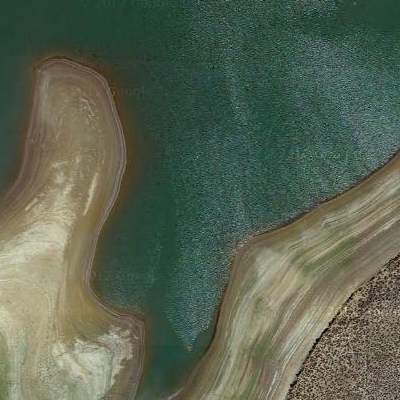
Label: RiverLake